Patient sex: M
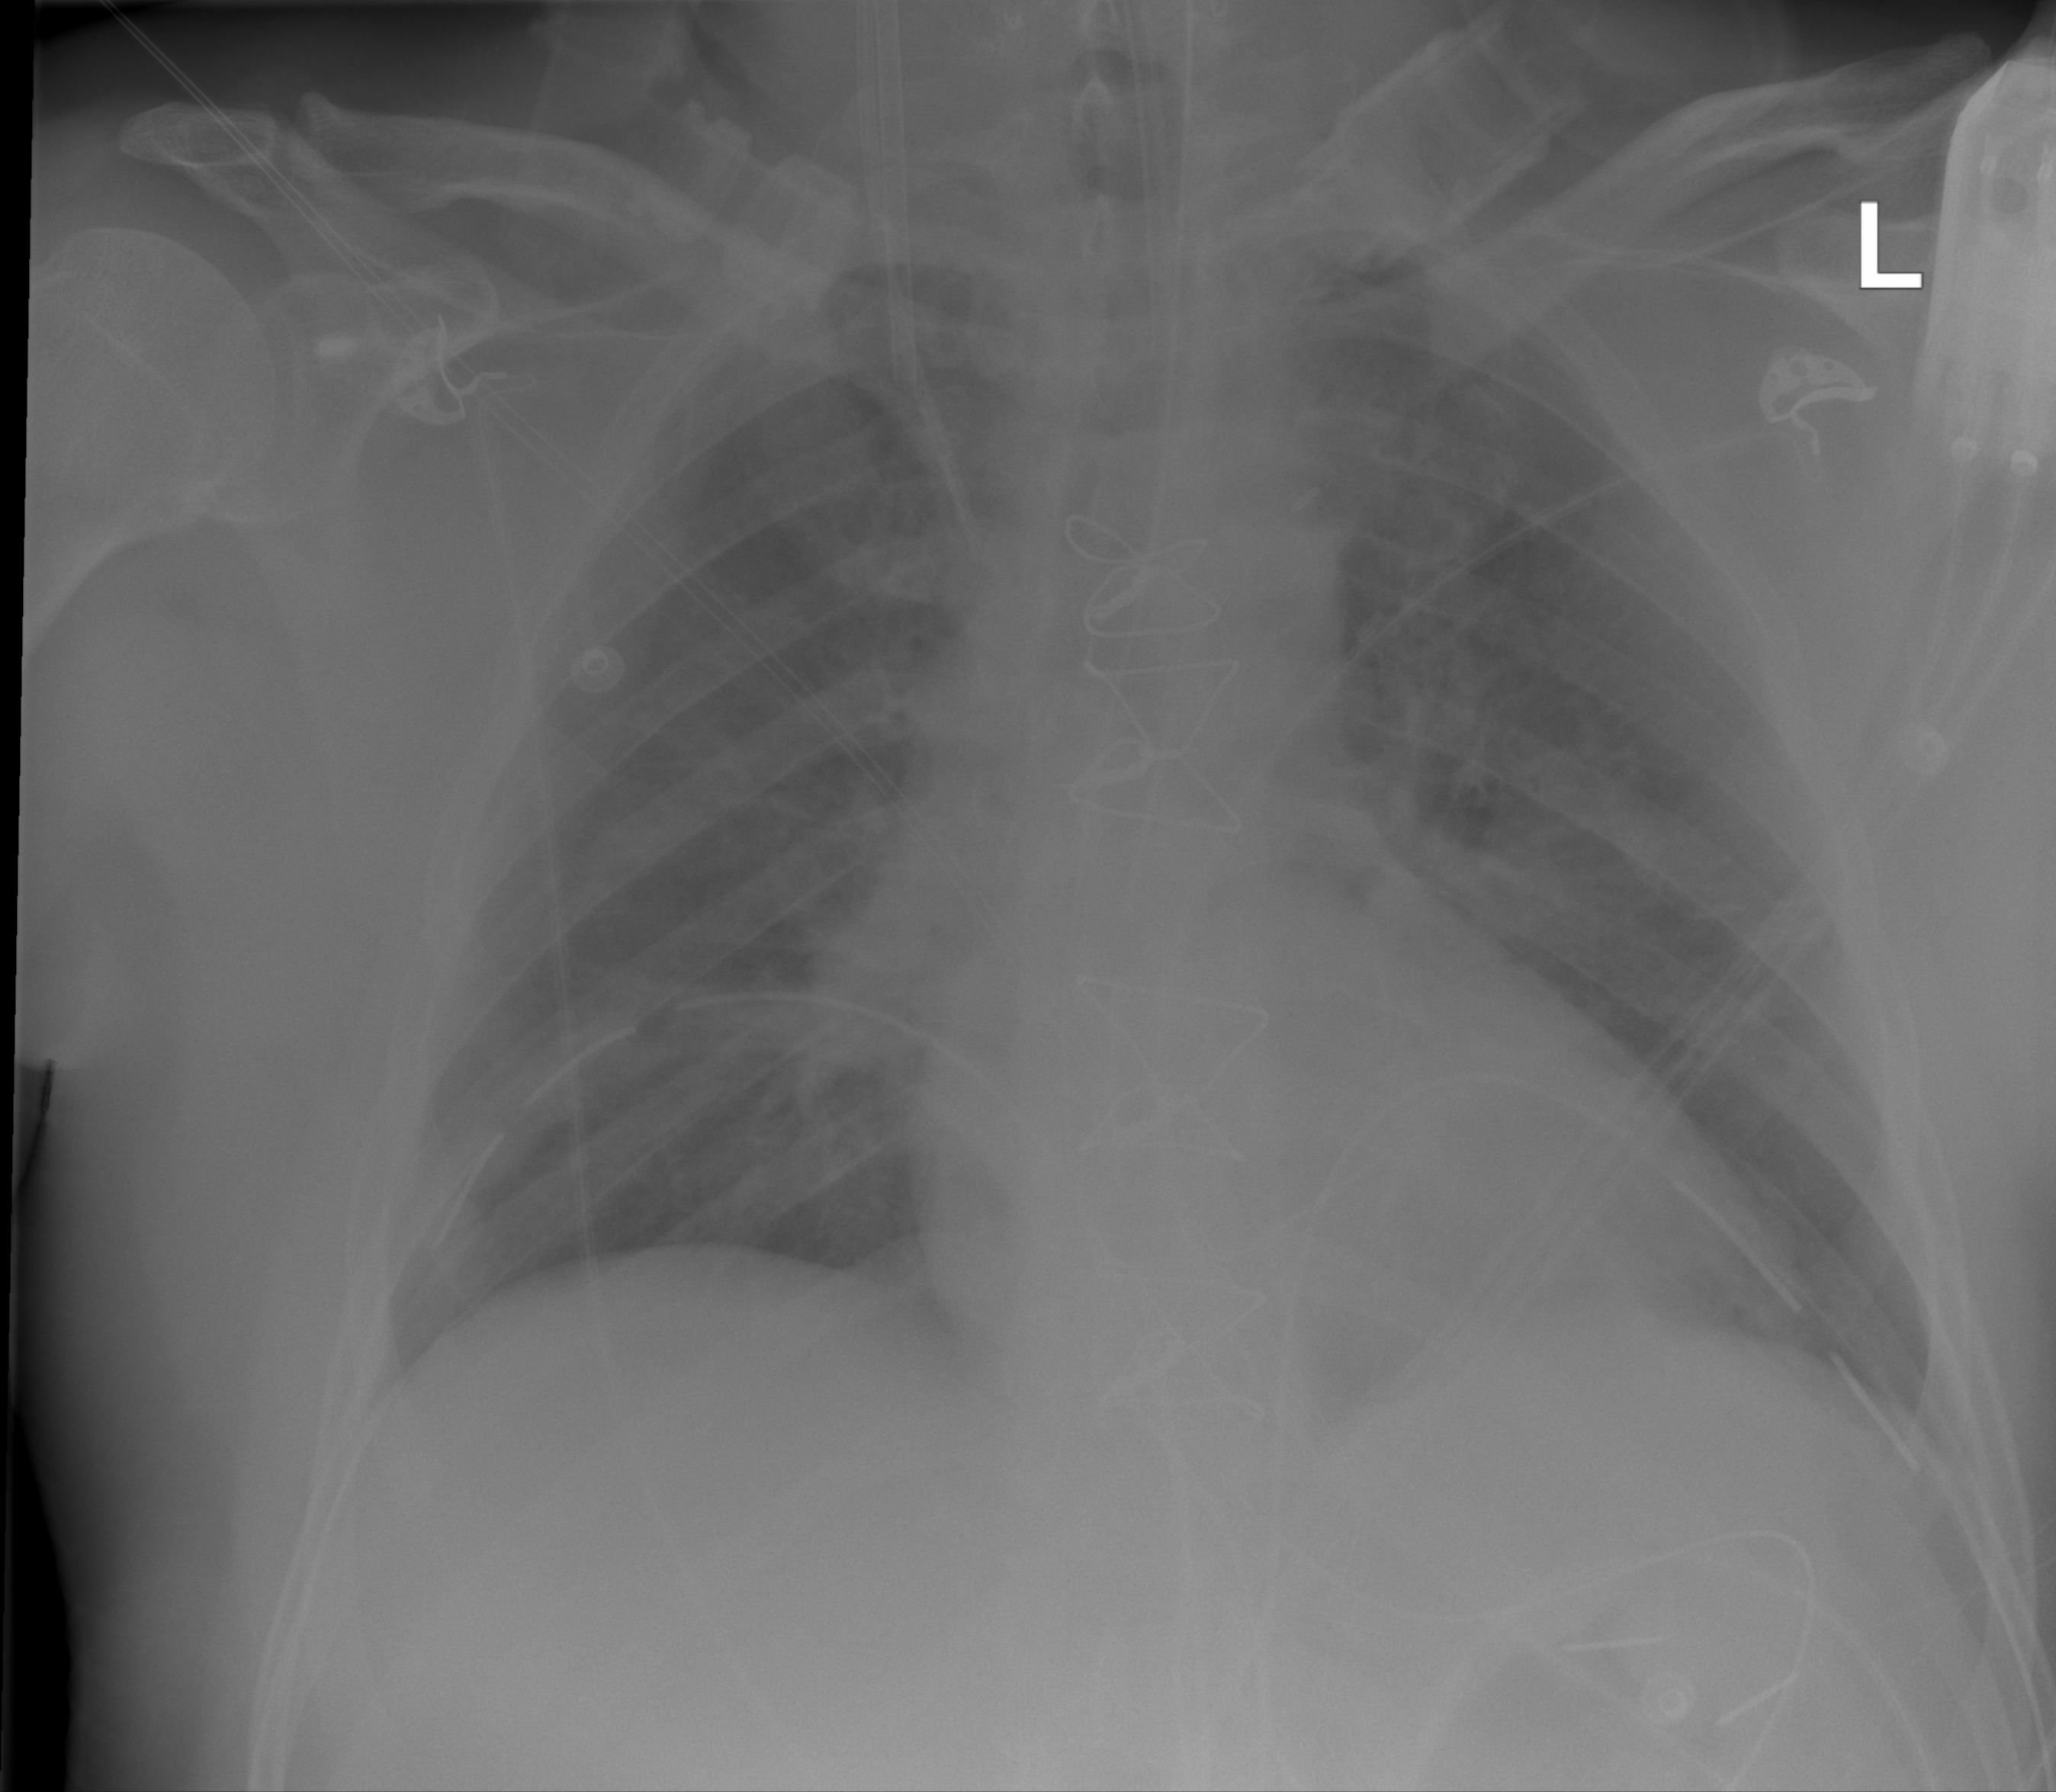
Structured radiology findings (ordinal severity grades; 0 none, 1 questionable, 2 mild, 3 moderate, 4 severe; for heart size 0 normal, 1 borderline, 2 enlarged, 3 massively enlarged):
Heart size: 0
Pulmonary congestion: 1
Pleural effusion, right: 2
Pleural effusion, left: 2
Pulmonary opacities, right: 0
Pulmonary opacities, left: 0
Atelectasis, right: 2
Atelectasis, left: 2